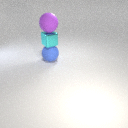
large blue rubber sphere below small cyan metal cube